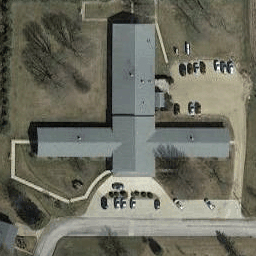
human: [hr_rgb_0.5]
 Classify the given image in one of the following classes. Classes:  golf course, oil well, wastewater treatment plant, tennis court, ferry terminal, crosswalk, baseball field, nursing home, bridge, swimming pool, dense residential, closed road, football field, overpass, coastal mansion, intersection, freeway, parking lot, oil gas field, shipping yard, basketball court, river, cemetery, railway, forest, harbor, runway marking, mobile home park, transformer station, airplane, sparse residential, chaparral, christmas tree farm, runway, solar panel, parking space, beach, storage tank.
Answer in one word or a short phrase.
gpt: nursing home